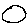
Label: circle